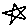
Label: star